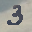
Label: 3